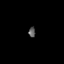
Tissue: lung
Cell type: Epithelial cells
Senescence score: 0.1068
Nuclear area (px): 67
Mean DAPI intensity: 92.567